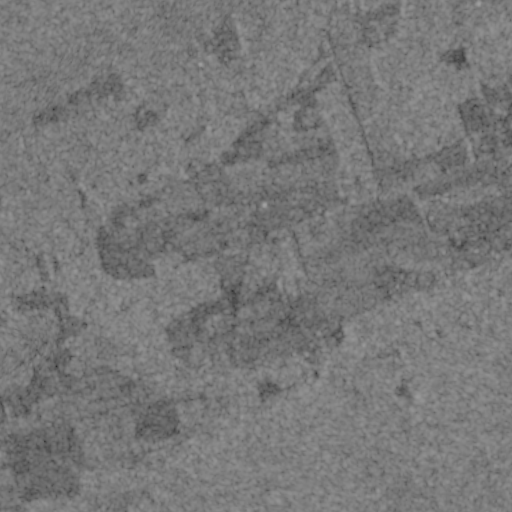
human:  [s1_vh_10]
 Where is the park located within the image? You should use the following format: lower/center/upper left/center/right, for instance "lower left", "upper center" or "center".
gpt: The park is located in the center of the image.
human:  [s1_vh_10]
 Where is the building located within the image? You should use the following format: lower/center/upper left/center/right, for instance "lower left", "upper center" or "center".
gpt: The building is located in the center right of the image.
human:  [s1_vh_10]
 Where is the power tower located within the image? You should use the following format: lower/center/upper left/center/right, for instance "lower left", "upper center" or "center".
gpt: There is no power tower in the image.

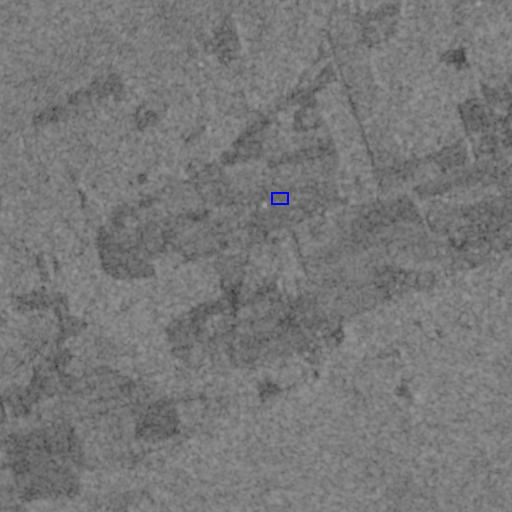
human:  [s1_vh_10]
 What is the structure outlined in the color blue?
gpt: The structure outlined in blue is a park.
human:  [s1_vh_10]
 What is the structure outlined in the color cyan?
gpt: There is no cyan outline.